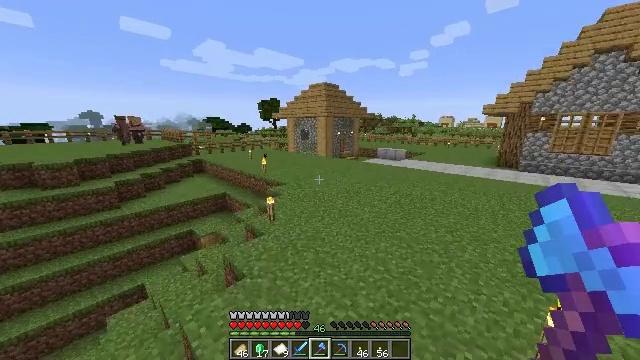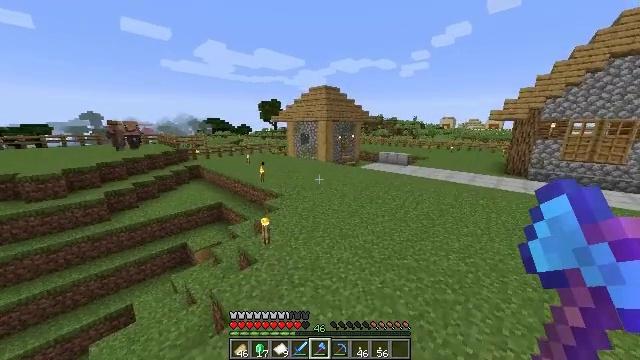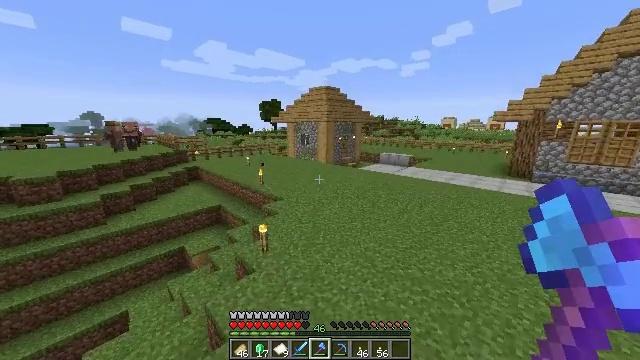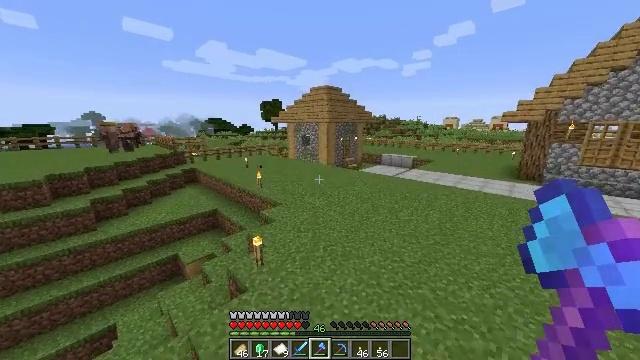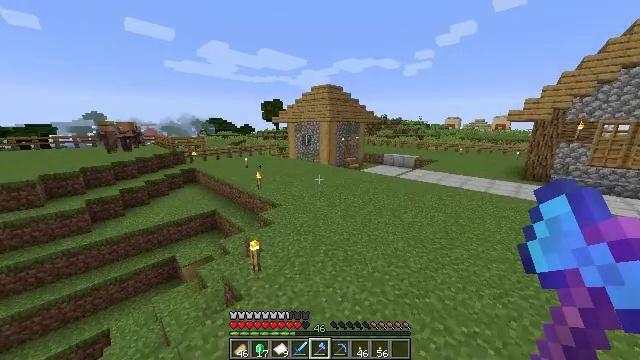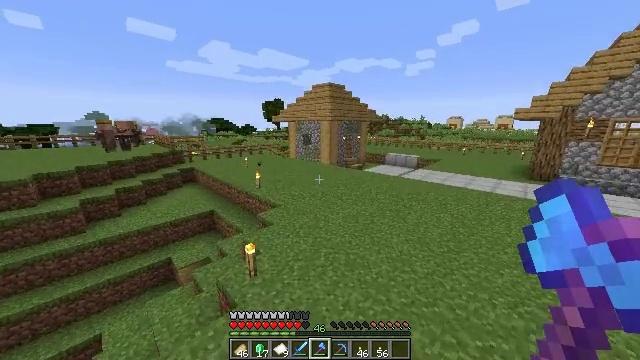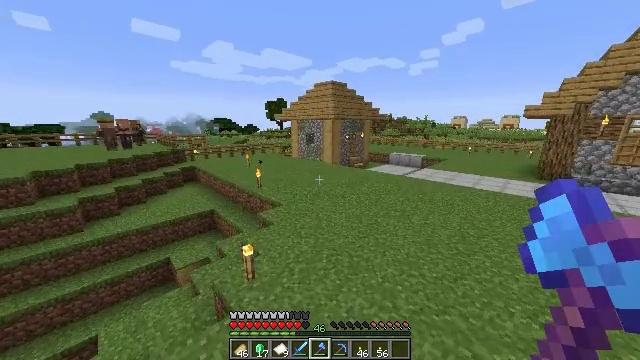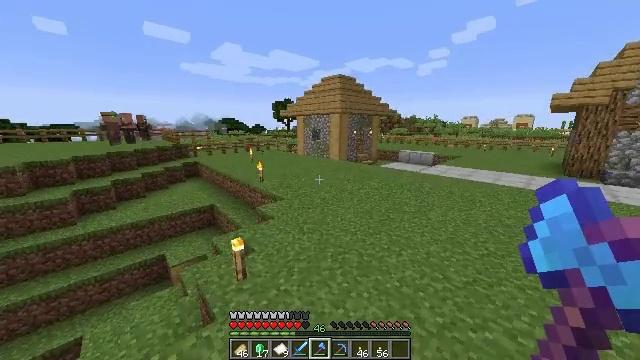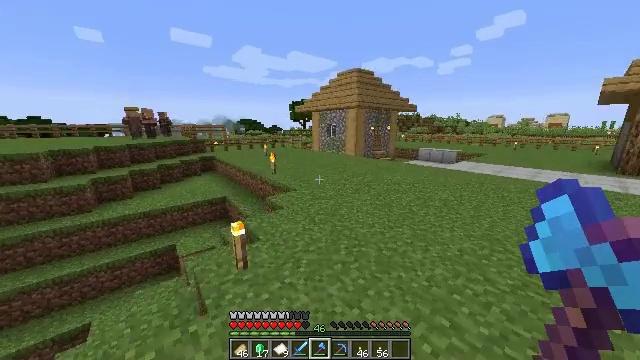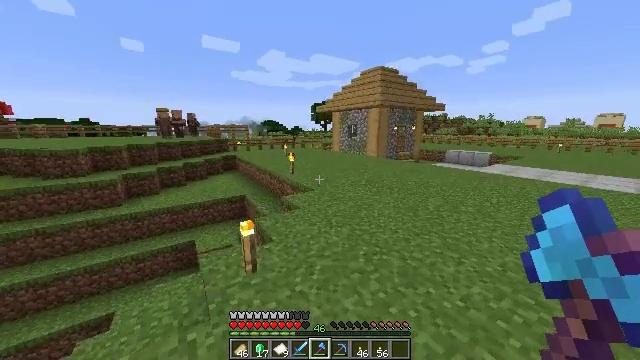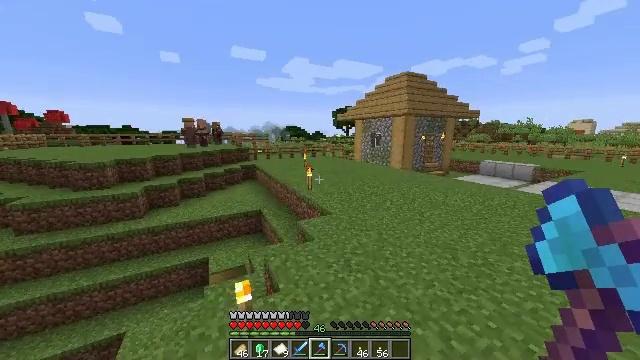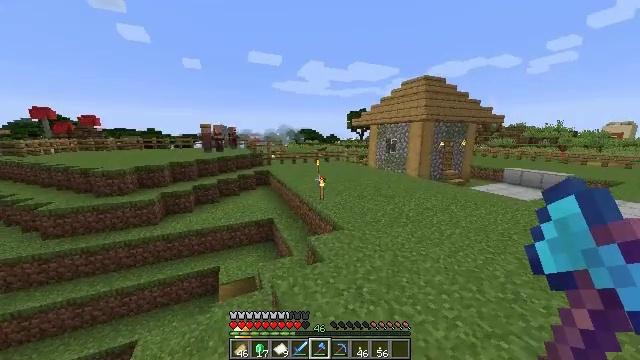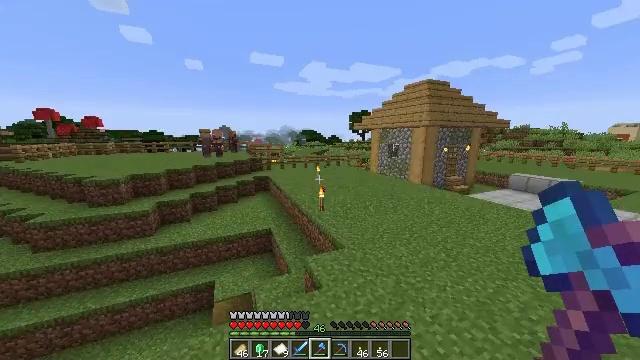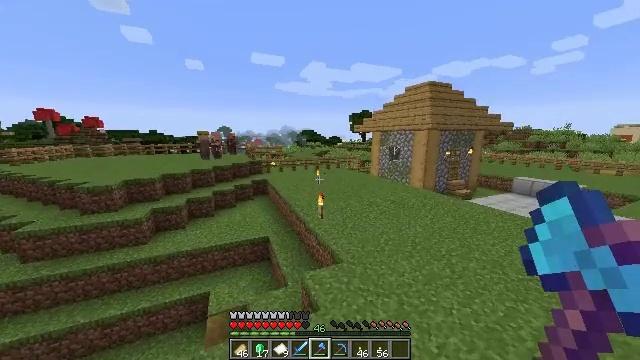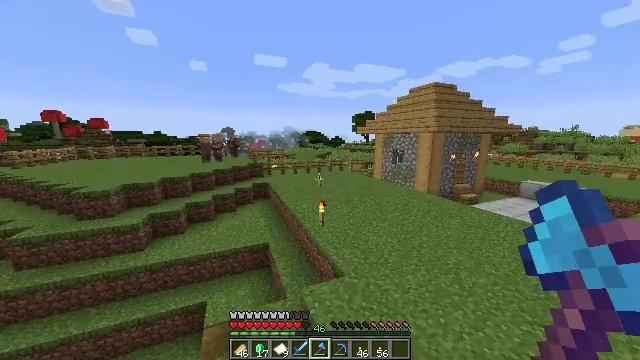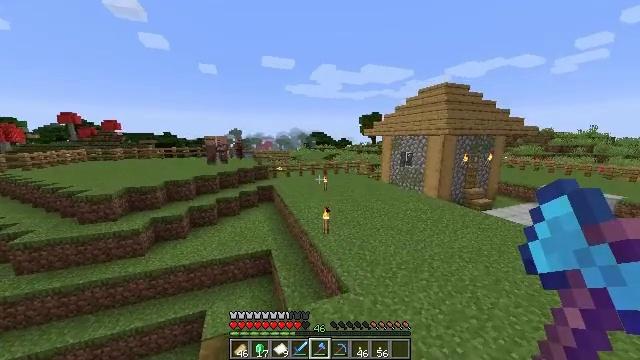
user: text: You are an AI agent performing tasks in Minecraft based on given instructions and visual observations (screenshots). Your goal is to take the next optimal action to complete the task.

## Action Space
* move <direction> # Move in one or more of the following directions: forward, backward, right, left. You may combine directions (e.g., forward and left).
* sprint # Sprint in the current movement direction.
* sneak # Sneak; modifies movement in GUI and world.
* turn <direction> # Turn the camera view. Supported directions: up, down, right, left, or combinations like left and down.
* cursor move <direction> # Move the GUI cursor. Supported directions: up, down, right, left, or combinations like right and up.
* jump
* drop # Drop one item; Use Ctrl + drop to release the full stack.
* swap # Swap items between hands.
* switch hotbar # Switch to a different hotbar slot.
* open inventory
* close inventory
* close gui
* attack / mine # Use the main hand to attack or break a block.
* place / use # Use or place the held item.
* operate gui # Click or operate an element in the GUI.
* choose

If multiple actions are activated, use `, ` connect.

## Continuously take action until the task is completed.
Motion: motion action
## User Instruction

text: Craft the suspicious stew with mushrooms, a bowl, and flowers.
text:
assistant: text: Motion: move forward, sprint, jump
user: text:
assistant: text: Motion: move forward, sprint, jump
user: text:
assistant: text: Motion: move forward, sprint, jump
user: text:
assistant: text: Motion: move forward, sprint, jump
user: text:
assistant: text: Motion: move forward, sprint, jump
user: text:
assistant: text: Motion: move forward, sprint, jump
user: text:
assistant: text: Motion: move forward, sprint, turn left, jump
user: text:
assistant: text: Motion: move forward, sprint, turn left, jump
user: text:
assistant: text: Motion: move forward, sprint, turn left, jump
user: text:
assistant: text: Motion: move forward, sprint, turn left and up, jump
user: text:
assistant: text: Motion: move forward, sprint, turn left, jump
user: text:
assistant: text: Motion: move forward, sprint, jump
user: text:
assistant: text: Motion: move forward, sprint, jump
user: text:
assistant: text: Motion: move forward, sprint, jump
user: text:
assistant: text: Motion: move forward, sprint, turn left, jump
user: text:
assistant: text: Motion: move forward, sprint, turn left, jump
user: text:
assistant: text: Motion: move forward, sprint, turn left, jump
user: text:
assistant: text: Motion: move forward, sprint, jump
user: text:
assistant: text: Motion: move forward, sprint, jump
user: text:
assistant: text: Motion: move forward, sprint, jump
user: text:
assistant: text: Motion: move forward, sprint, jump
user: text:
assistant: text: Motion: move forward, sprint, jump
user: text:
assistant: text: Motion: move forward, sprint, jump
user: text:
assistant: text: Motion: move forward, sprint, jump
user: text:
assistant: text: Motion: move forward, sprint, jump
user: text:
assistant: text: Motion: move forward, sprint, jump
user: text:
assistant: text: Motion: move forward, sprint, turn left, jump
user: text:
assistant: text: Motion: move forward, sprint, turn left, jump
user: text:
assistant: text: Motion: move forward, sprint, turn left, jump
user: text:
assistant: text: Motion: move forward, sprint, turn left, jump